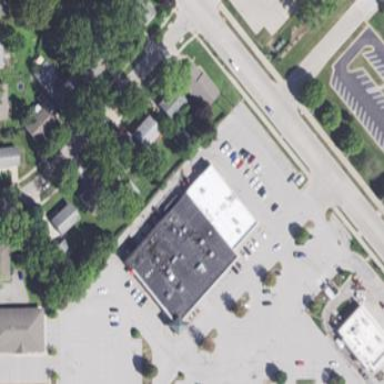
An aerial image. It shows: Commercial building.